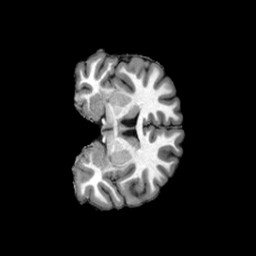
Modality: T1w
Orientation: coronal
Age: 22
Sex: female
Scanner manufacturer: siemens
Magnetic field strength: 3 T
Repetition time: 2.5 s
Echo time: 0.00222 s